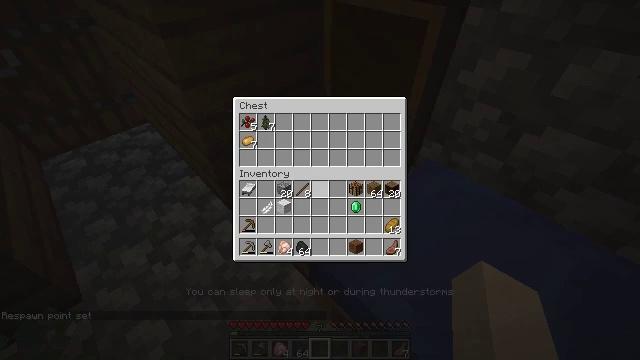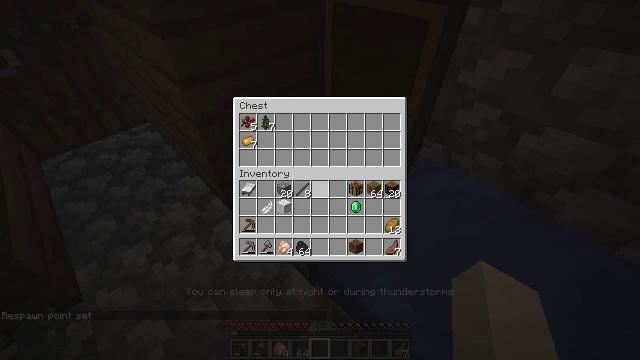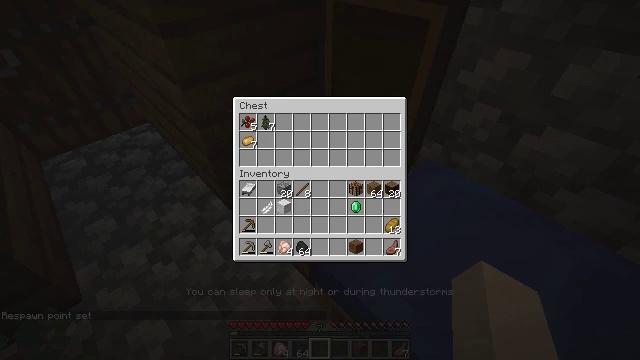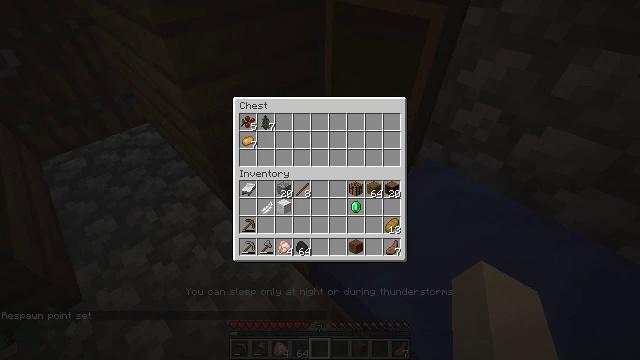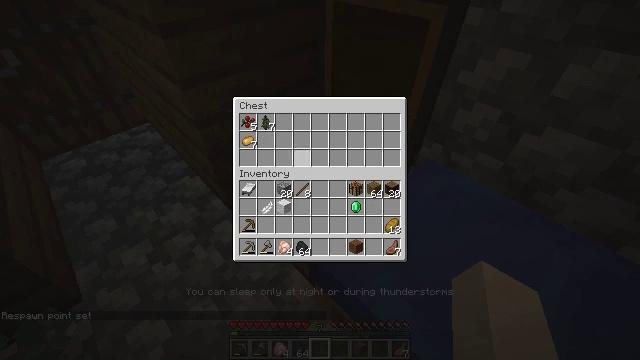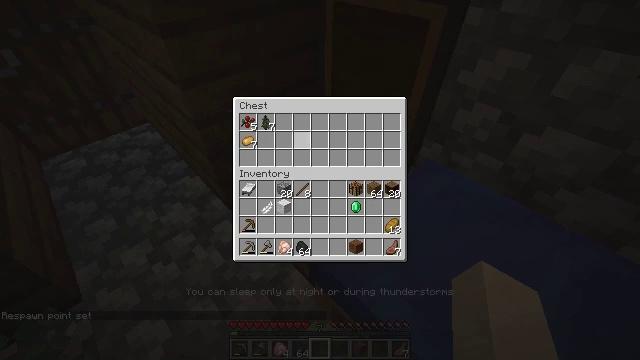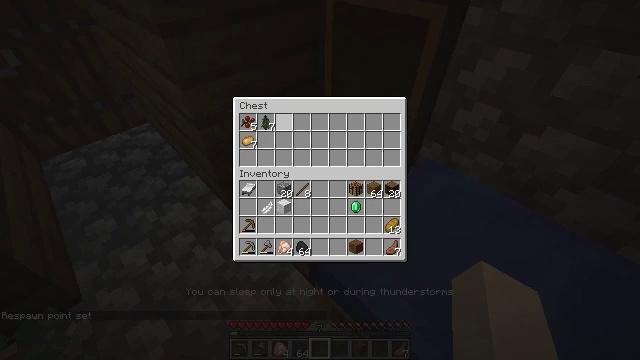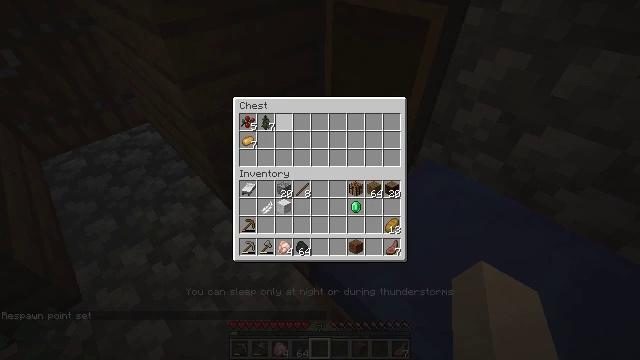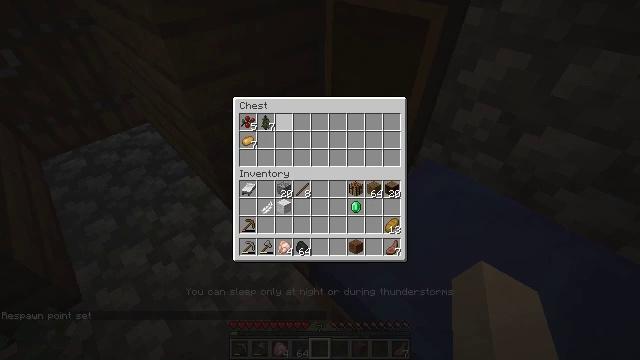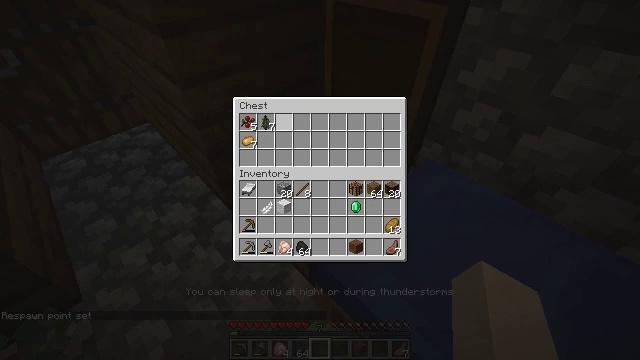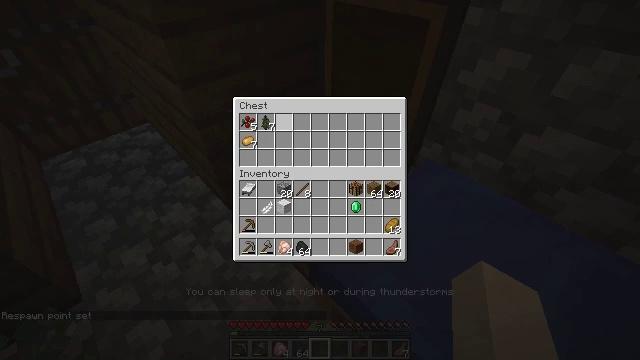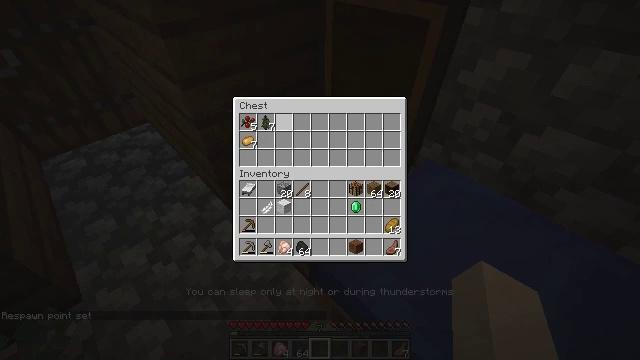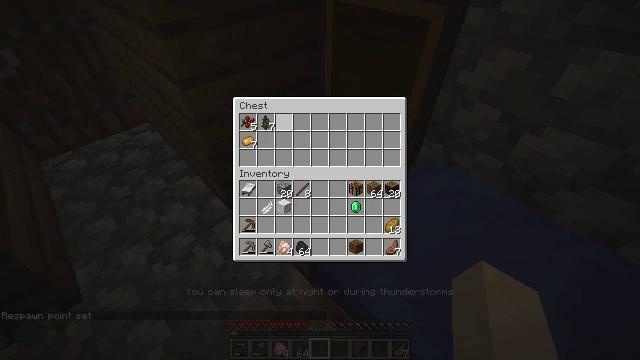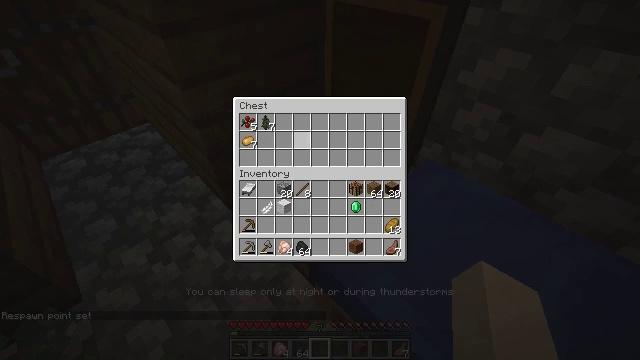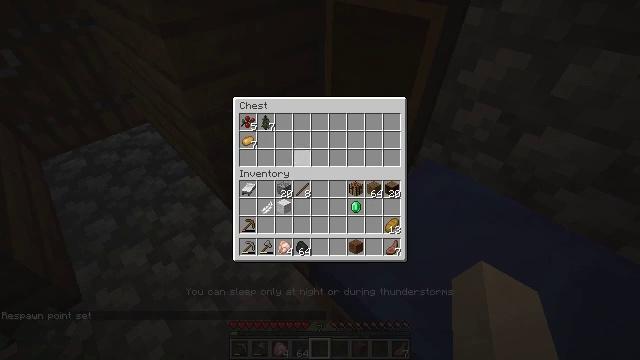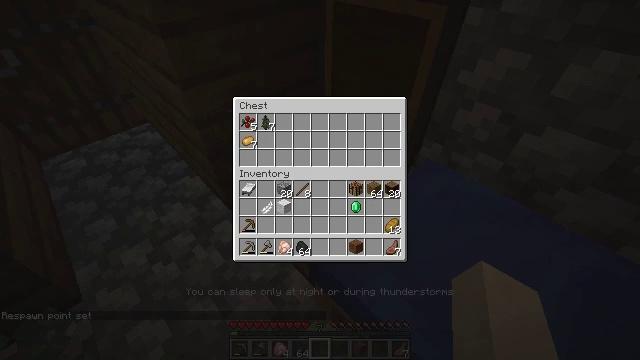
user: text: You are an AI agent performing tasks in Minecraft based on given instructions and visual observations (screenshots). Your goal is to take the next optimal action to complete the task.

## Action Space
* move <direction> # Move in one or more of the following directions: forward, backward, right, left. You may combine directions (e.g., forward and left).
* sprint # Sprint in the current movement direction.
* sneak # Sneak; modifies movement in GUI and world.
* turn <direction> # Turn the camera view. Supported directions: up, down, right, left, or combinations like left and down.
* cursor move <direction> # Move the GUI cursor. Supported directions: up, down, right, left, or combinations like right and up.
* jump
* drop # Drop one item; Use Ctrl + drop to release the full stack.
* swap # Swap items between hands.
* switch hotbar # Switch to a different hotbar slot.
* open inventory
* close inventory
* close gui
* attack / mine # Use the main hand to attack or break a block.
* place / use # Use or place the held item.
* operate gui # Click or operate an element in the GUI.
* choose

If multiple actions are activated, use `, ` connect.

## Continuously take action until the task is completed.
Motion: motion action
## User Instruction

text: Interact with the furnace to craft a cooked porkchop.
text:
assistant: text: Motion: no_op
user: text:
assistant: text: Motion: no_op
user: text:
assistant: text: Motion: cursor move left
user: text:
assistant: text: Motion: cursor move left and up
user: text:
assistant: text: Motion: cursor move up
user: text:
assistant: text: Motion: cursor move up
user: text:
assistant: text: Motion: no_op
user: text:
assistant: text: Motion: no_op
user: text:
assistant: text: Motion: no_op
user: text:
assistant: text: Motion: no_op
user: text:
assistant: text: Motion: no_op
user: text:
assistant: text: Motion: no_op
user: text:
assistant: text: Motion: cursor move right
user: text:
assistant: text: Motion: cursor move right and down
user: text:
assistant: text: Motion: cursor move right and down
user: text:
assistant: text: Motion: cursor move left and down
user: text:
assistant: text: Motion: no_op
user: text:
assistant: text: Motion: no_op
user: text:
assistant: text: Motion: no_op
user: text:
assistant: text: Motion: no_op
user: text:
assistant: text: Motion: no_op
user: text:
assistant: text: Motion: no_op
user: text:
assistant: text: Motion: no_op
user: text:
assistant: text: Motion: cursor move right
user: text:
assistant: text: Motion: cursor move right
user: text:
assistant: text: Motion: cursor move right
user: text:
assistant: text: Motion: no_op
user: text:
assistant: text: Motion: sneak
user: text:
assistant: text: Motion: sneak
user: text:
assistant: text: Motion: sneak